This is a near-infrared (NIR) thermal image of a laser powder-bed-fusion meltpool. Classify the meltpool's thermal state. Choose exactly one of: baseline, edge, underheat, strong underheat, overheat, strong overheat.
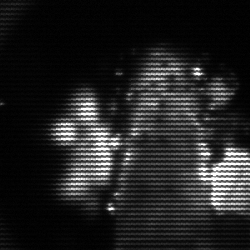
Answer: baseline